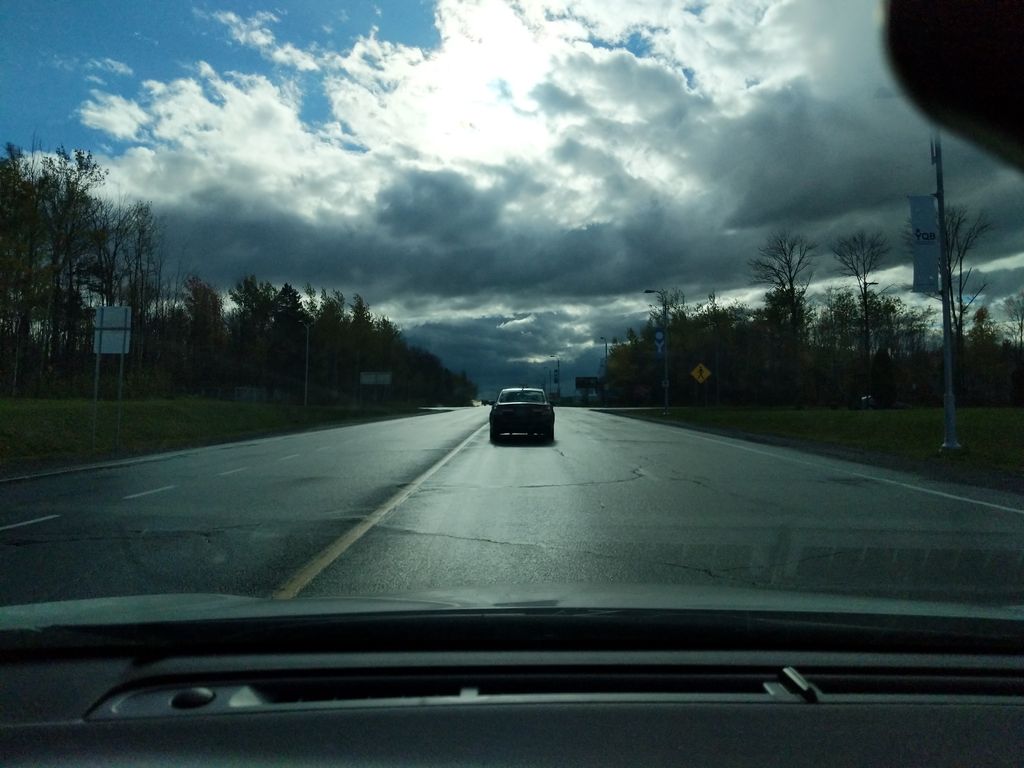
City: quebec_city